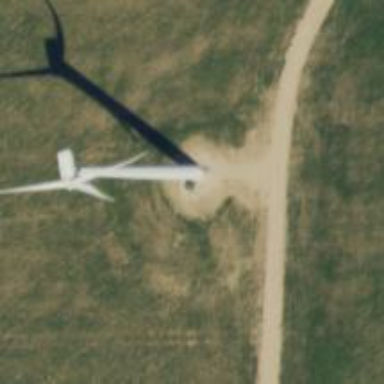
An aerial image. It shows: Wind generator using wind turbines of horizontal axis.